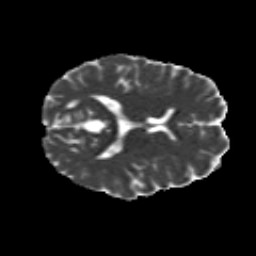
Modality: MD
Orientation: axial
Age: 24
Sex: female
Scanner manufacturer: siemens
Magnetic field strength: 3 T
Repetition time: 8.8 s
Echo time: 0.085 s